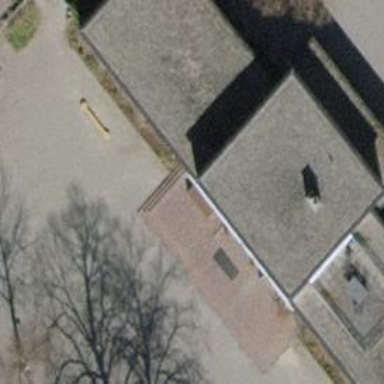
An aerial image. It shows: School building with flat roof.